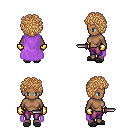
a pixel art fantasy rpg character, female body template, human, dark skin, lavender cape, magenta pants, light blonde curly afro hairstyle, gold gloves, gray slippers, dagger, four views (front, back, left, right), 2x2 character sprite sheet, small pixel art, hard edges, no anti-aliasing